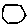
Label: hexagon